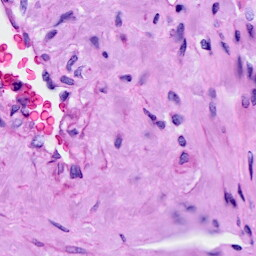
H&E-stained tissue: Cervix